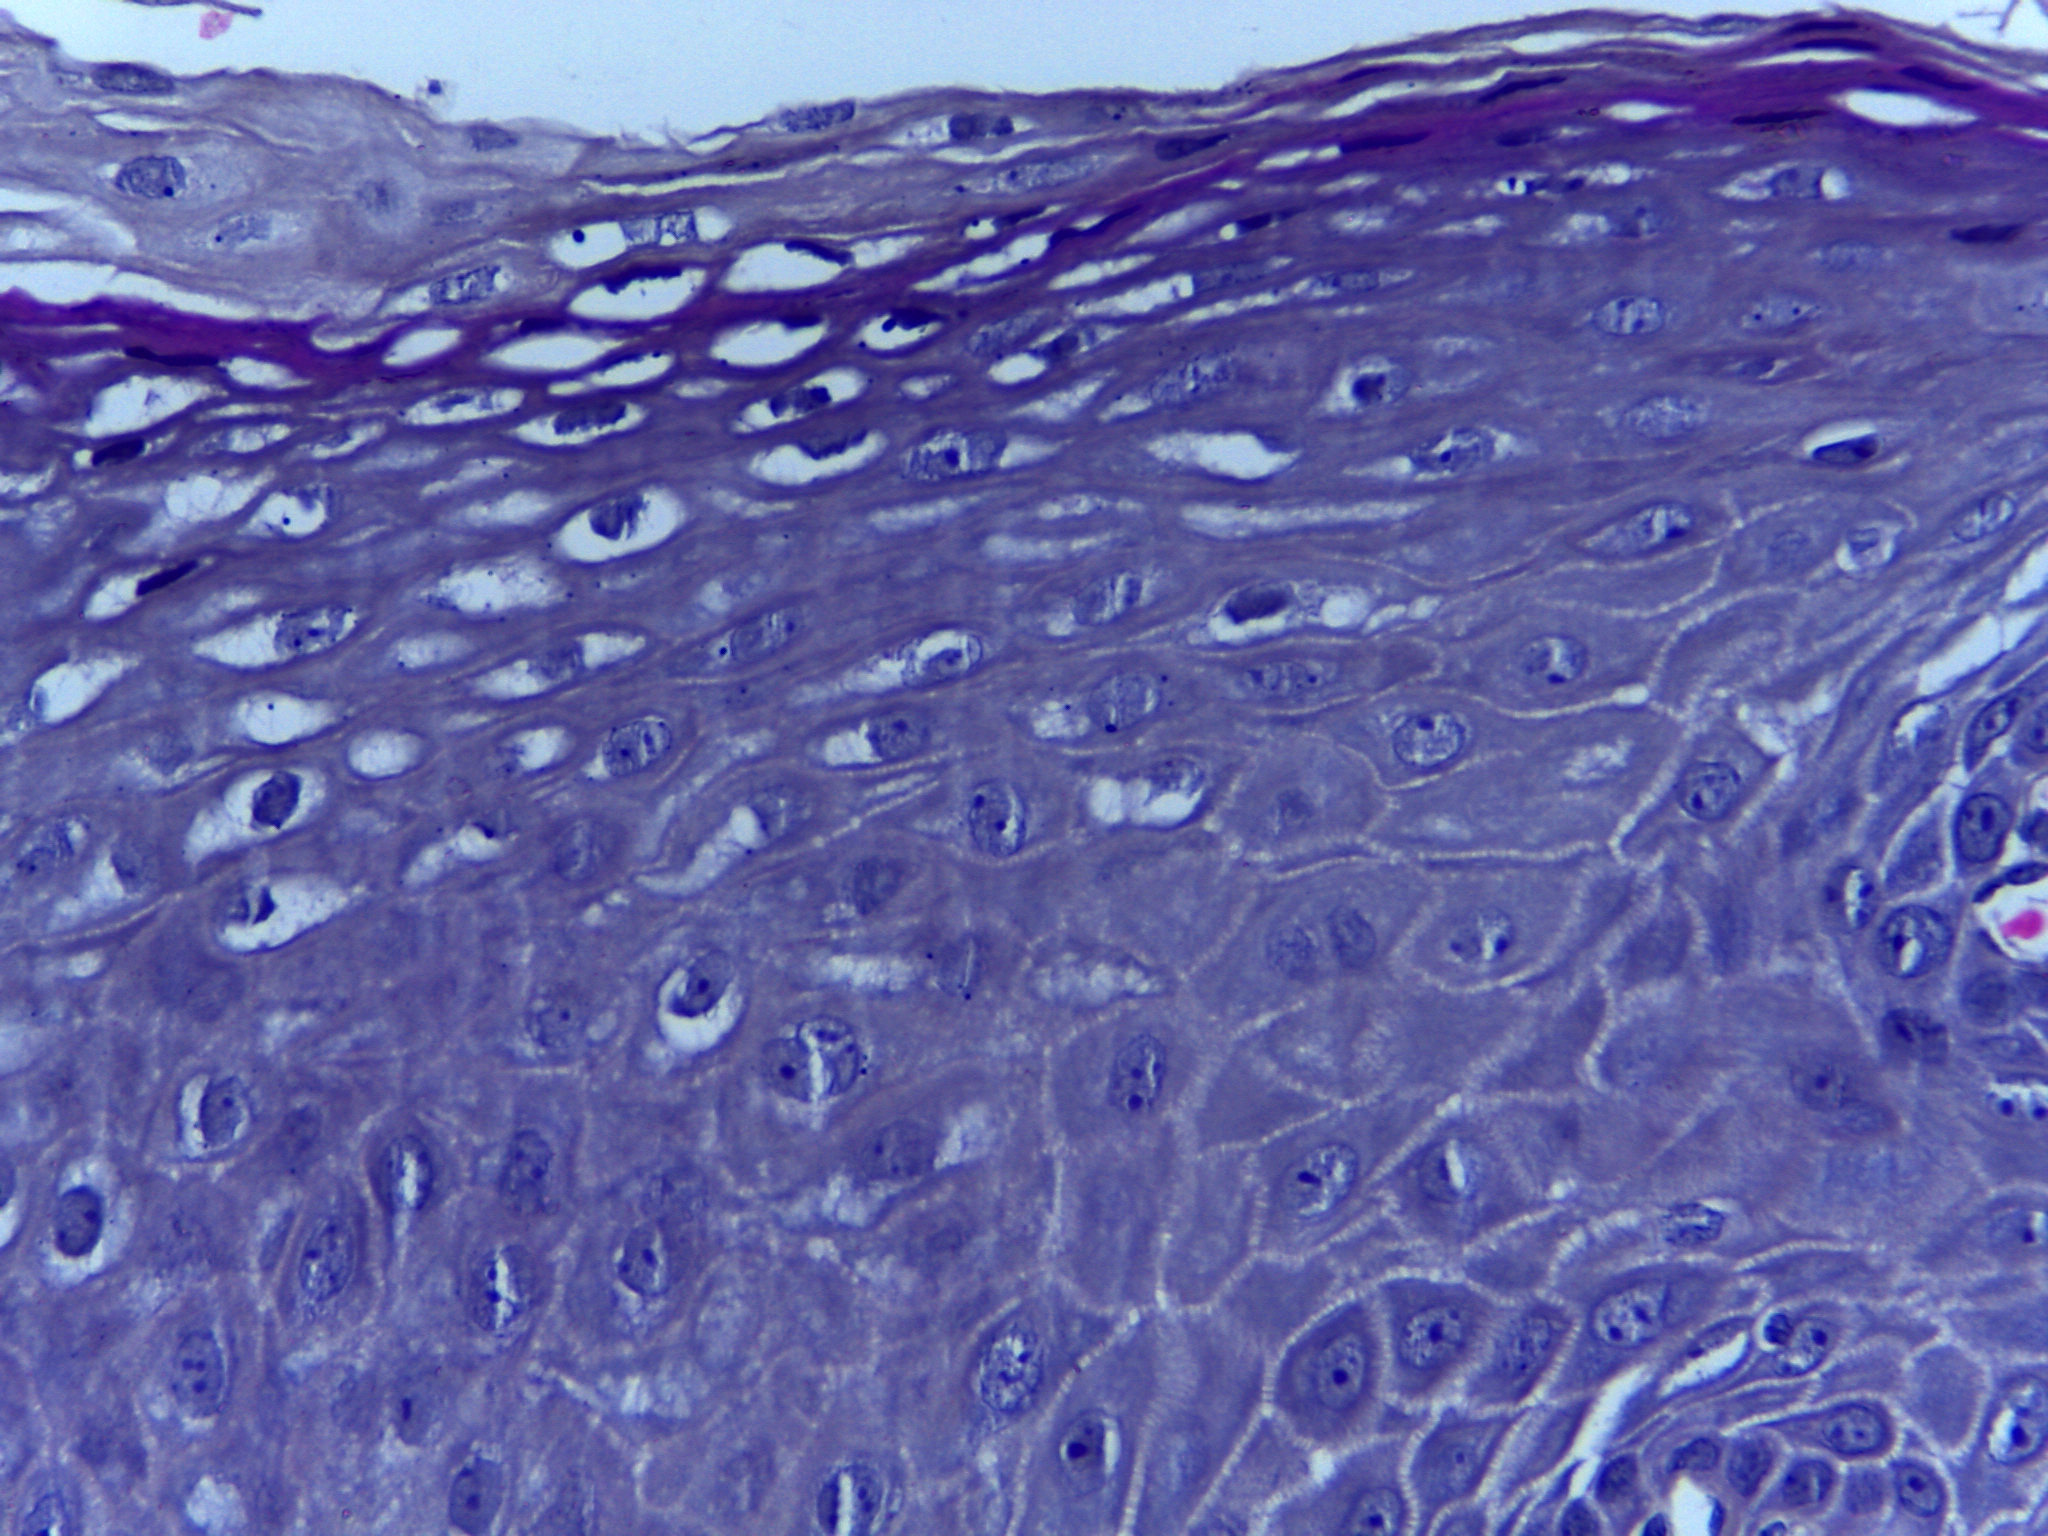
Diagnosis: Normal